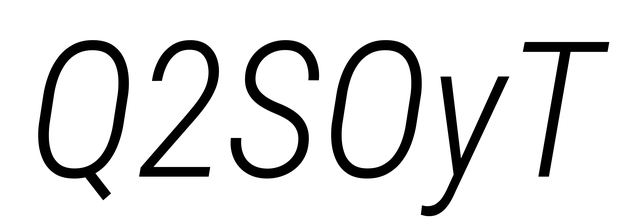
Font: Roboto-Italic_Condensed_Light_Italic